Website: macys
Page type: delivery-shipping
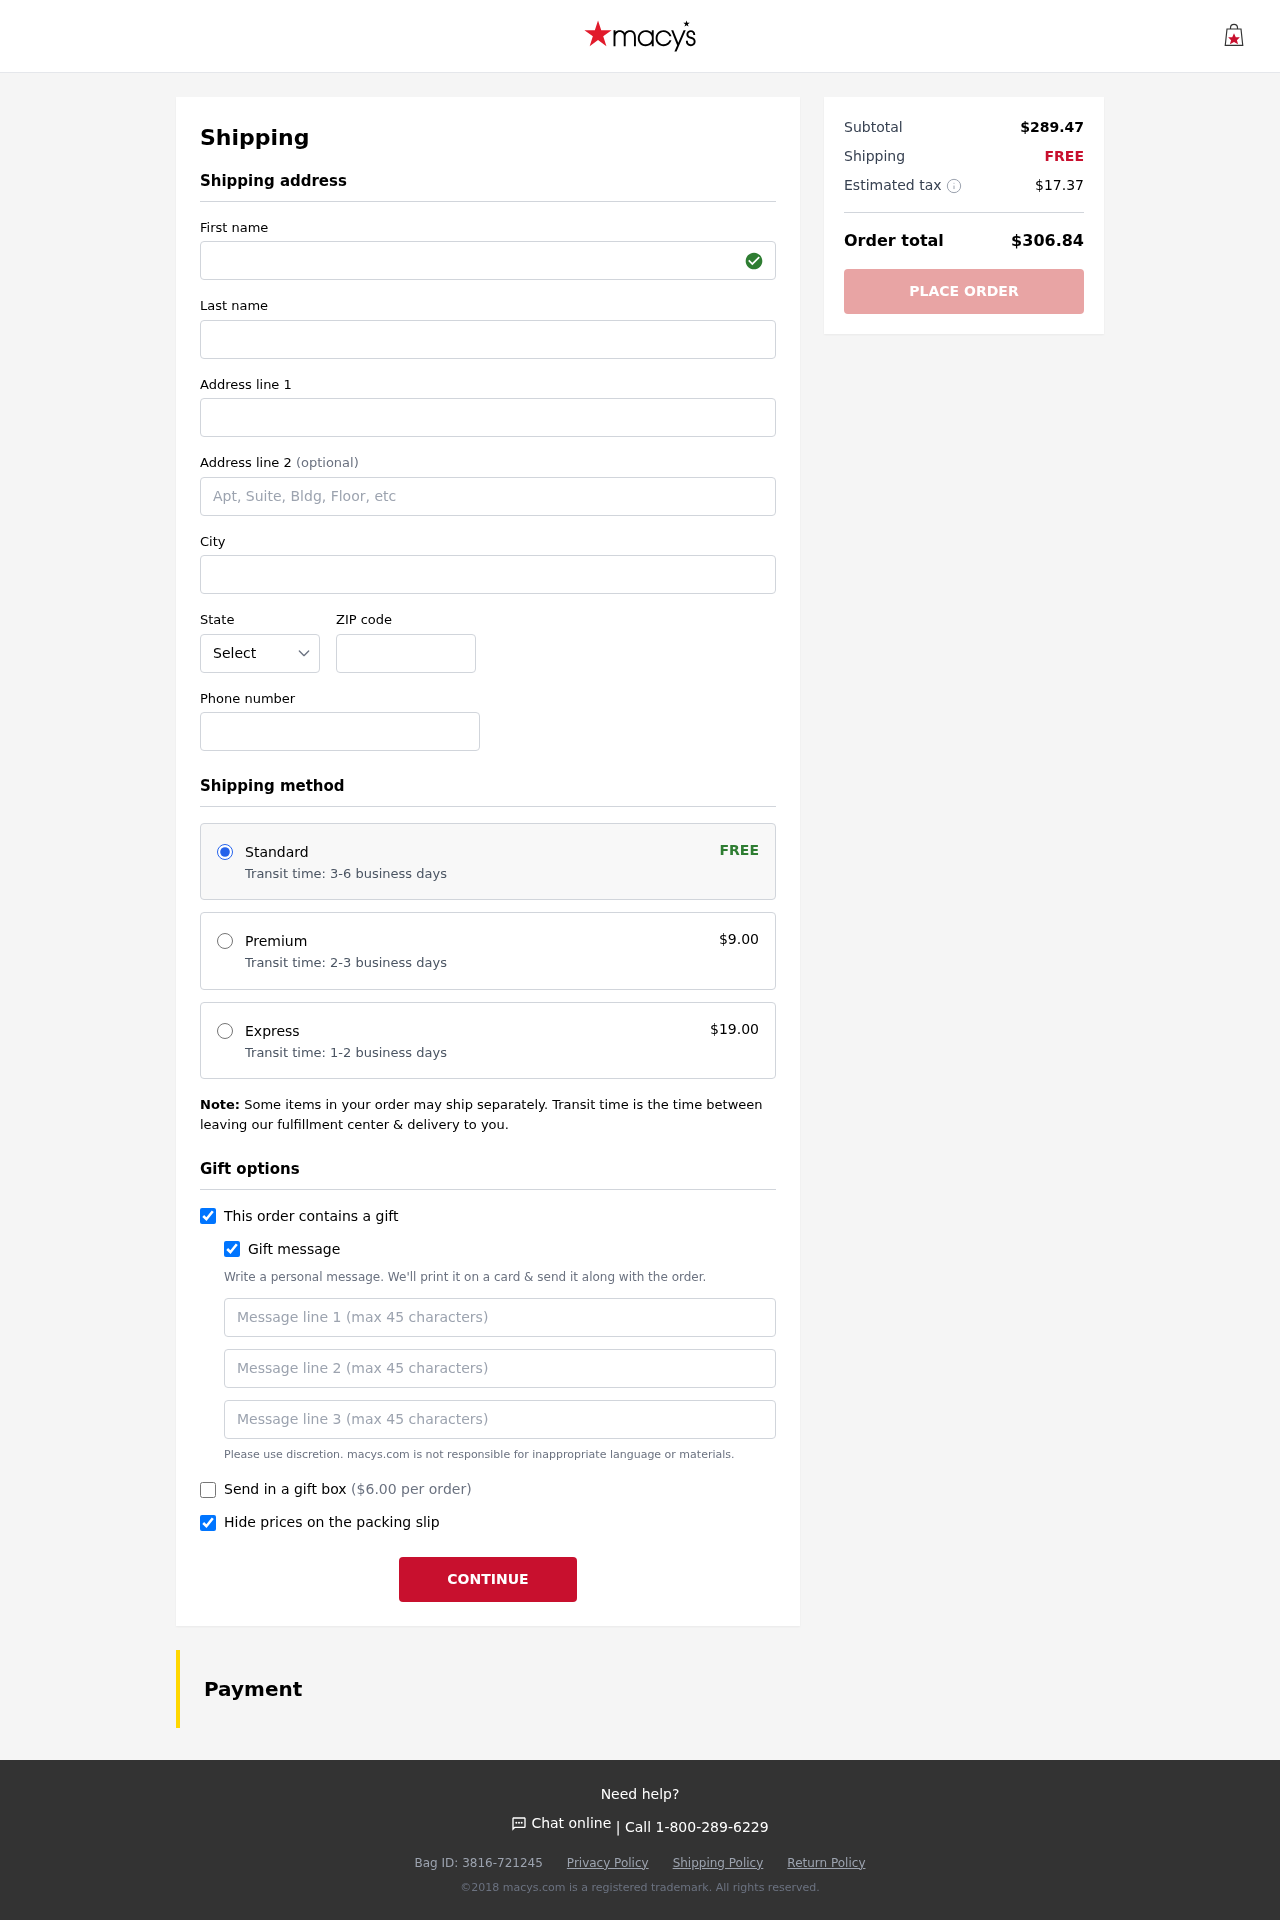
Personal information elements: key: PII_STATE_ABBR
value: MN
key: PII_FIRSTNAME
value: Matthew
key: PII_LASTNAME
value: Farmer
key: PII_STREET
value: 2650 Dudley Haven Suite 741
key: PII_CITY
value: South Alexishaven
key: PII_POSTCODE
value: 92398
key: PII_PHONE
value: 7622930961
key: PII_GIFT_MESSAGE
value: Hey Colleen, I stumbled upon these Chelsea boots and instantly thought of you—I know how much you love that sleek look! I hope they add a little extra flair to your outfits. Enjoy!  Matthew
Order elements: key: ORDER_SHIPPING_STANDARD
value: Transit time: 3-6 business days
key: ORDER_SHIPPING_COST
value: FREE
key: ORDER_SHIPPING_PREMIUM
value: Transit time: 2-3 business days
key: ORDER_SHIPPING_PREMIUM_PRICE
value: $9.00
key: ORDER_SHIPPING_EXPRESS
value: Transit time: 1-2 business days
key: ORDER_SHIPPING_EXPRESS_PRICE
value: $19.00
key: ORDER_GIFT_BOX_PRICE
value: ($6.00 per order)
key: ORDER_SUBTOTAL
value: $289.47
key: ORDER_SHIPPING_COST2
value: FREE
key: ORDER_TAX
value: $17.37
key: ORDER_TOTAL
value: $306.84